Question: I can't find an answer to this online, and in other answers to questions similar to this it just seems to be a given that an advantage of DFS is that it uses less memory than DFS.
To me this seems the opposite to what I would expect. A BFS only has to store the last node it visited. For example if we are searching for the number 7 in the tree below:

It will search the node with value 8, then 3, 10, 1, 6, 14, 4, then finaly 7. For a DFS it will search the node with value 8, then 3, 1, 6, 4, then finally 7.
If each node is stored in the memory, with information about its value, its children, and it position in the tree then a BFS program will only need to store the information about the position of the last node it visited, then it can check the tree and find the next node in the tree. A DFS program has to store the last node it was at, as well as all the nodes it has already visited so it doesn't check them again and just cycle through all the leaf nodes coming off one of the second to last generation nodes.
So why does a BFS actually use less memory?
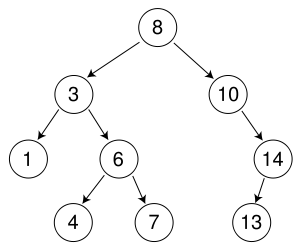
Answer: Either search method can be written so that it only has to keep track of the previous node, but then the DFS is more efficient than the BFS.
The DFS only has to travel one level at a time to find out if there are more nodes nearby. It would move through the nodes in this order to search trough all of them:
'''
8-3-1-3-6-4-6-7-6-3-8-10-14-13-14-10-8
'''
The BFS has to travel up and down the tree all the way to the top whenever it goes to the other half of the tree. It would move through the nodes in this order:
'''
8-3-8-10-8-3-1-3-6-3-8-10-14-10-8-3-1-6-4-6-7-6-3-8-10-14-13-14-10-8
'''
(I'm not certain if that is complete though, perhaps it even has to travel up and down a few more times to find out that there are no more nodes on the last level.)
As you see, the BFS is a lot less efficient if you want to implement an algorithm that uses a minimum of memory.
If you want to use more memory to make the algorithms more efficient, then they end up having roughly the same efficiency, basically only going through each node once. The DFS needs less memory as it only has to keep track of the nodes in a chain from the top to the bottom, while the BFS has to keep track of all the nodes on the same level.
For example, in a (balanced) tree with 1023 nodes the DFS has to keep track of 10 nodes, while the BFS has to keep track of 512 nodes.